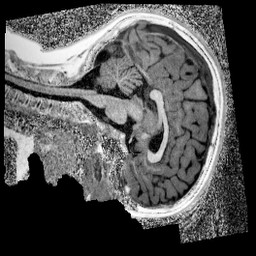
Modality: UNIT1_denoised
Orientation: sagittal
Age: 10
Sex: female
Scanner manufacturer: siemens
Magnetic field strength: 3 T
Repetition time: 4 s
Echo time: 0.00299 s